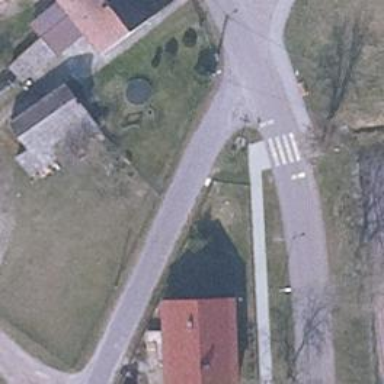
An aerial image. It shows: Historic wayside cross.